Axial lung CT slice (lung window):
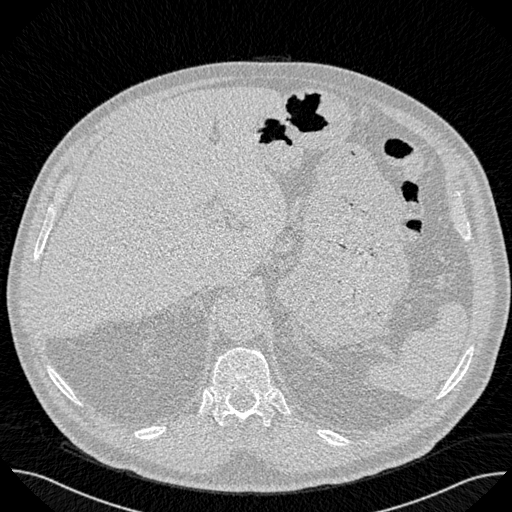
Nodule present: no